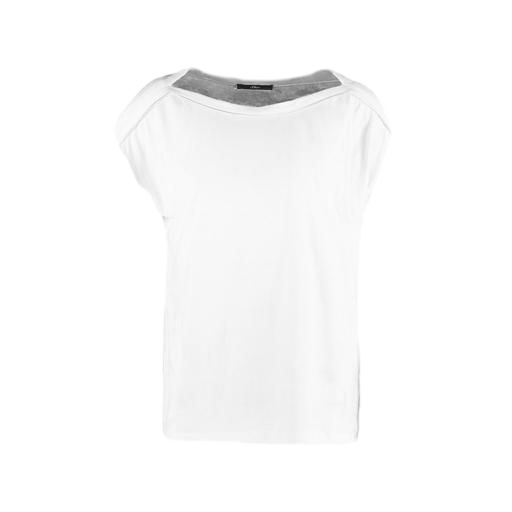
white petite boat-neck t-shirt only macy, white relaxed fit t-shirt, white draped t-shirt, white background